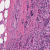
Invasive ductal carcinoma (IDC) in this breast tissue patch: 0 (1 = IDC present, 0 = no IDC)